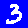
Digit: 3